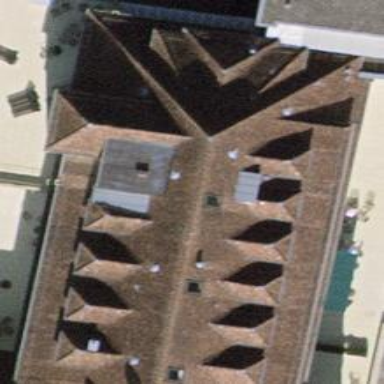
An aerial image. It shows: Beige building with gabled red roof.